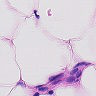
Metastatic tissue present: no